Question: I've seen the way to set this element's width to the width of another element, but I haven't seen the way to do this for the height.
Could someone explain how to do this with only the height?

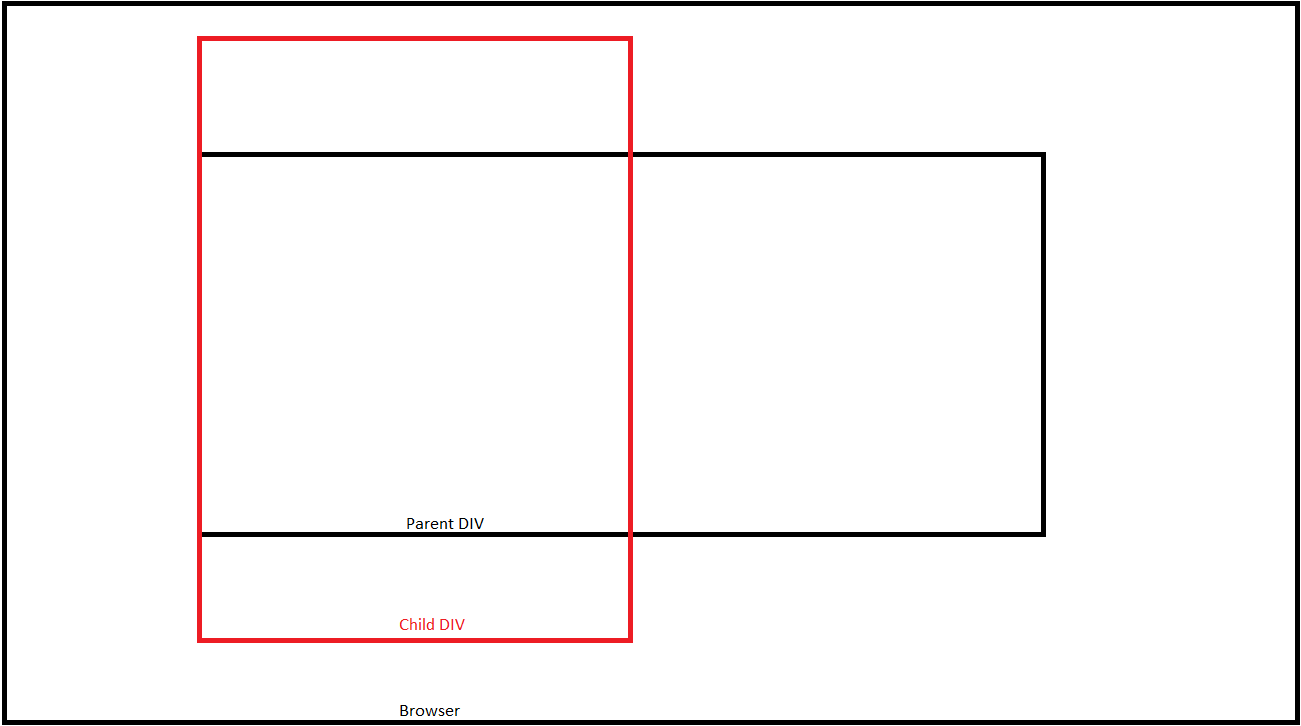
Answer: >
You need to use 'position'ing here:
'''
.parent {position: relative; margin: 100px; border: 2px solid #333; text-align: center; height: 150px;}
.parent .child {position: absolute; border: 2px solid #999; height: 250px; top: -50px; left: -2px;}
'''
'''
<div class="parent">
Parent Div
<div class="child">Child Div</div>
</div>
'''

I would like to give full credits for <URL> for attempting something awesome like this, using values.
'''
body {
background: #aaa;
}
.parent {
width: 80vw;
height: 20vw;
background: #fff;
margin: 15vw auto;
box-shadow: 0 0 2em 0 rgba(0,0,0,0.2);
position: relative;
}
.child {
position: absolute;
width: 25%;
top: -50%;
height: 200%;
background: rgba(255,0,0,0.2);
}
'''
'''
<div class="parent">
<div class="child"></div>
</div>
'''
I would really wanna appreciate the colour combinations. ':)'